Aerial crown-view tile of a tropical tree (Barro Colorado Island, Panama), acquired 20250915:
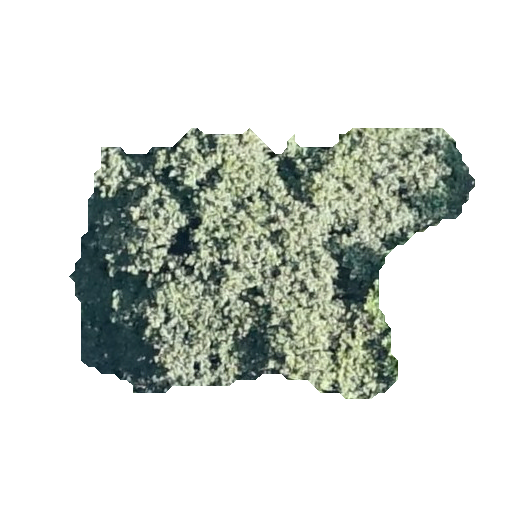
Species: Guazuma ulmifolia
GBIF accepted scientific name: Guazuma ulmifolia
Crown area: 115.629 m²